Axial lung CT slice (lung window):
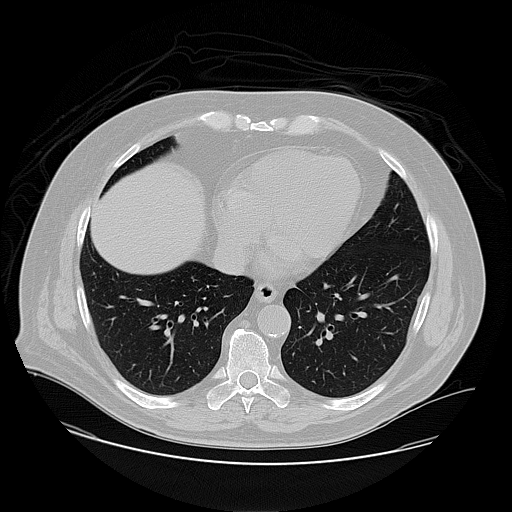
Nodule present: no